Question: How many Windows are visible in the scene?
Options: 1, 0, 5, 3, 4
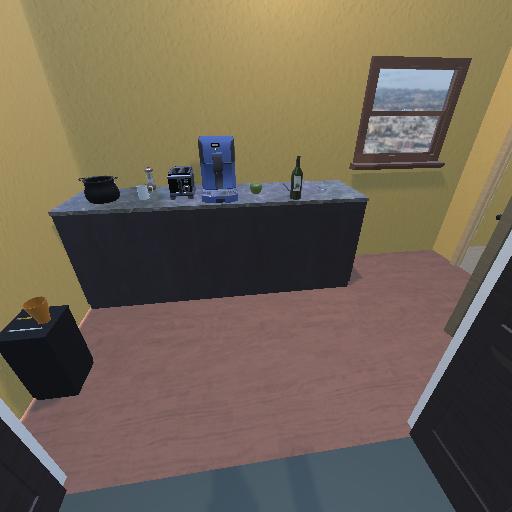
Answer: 1